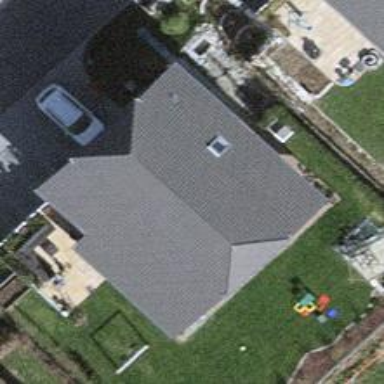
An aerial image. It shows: Simple and straightforward house.